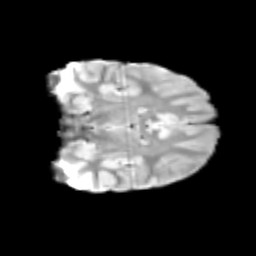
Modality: T2w
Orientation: coronal
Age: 9
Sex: male
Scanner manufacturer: siemens
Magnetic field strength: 3 T
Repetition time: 3.8 s
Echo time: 0.07 s